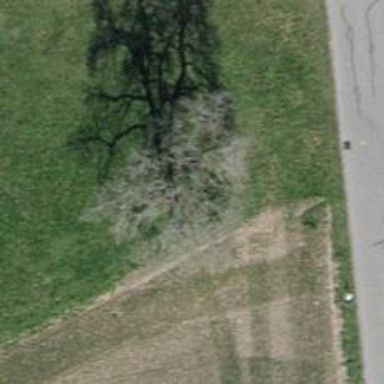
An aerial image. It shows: Urban area featuring tree as natural element.